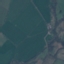
Land use / land cover class: Pasture